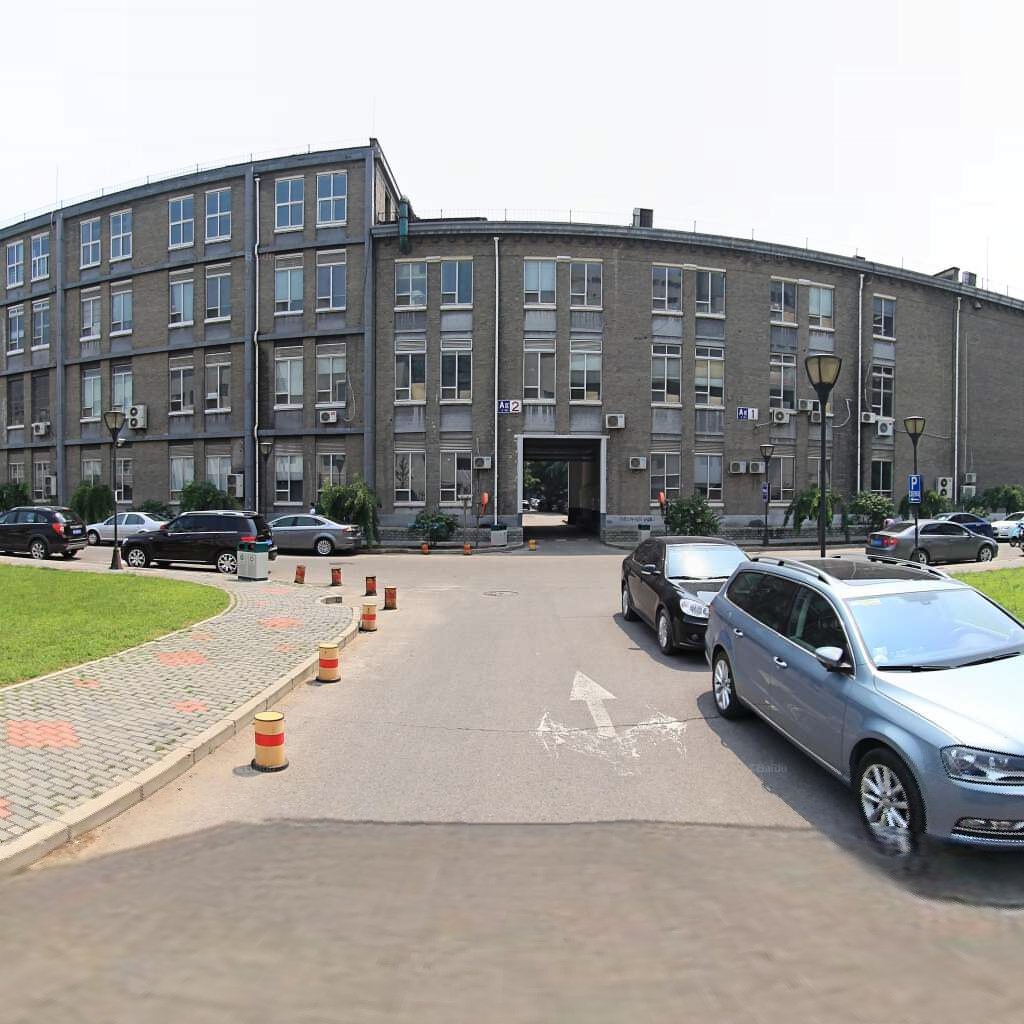
Region: Chaoyang
Road damage annotations: transverse crack, manhole cover